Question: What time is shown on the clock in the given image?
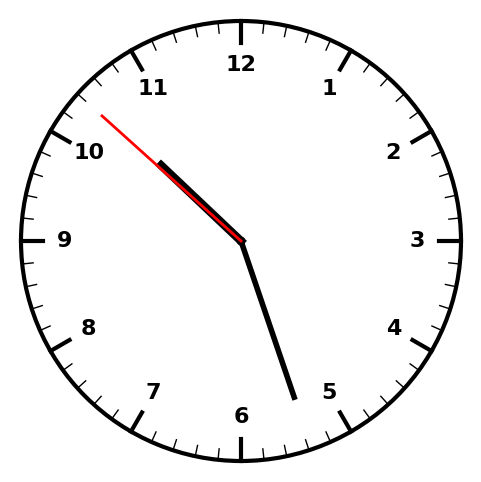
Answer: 10:26:52